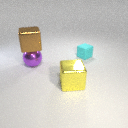
large purple metal sphere behind large yellow metal cube